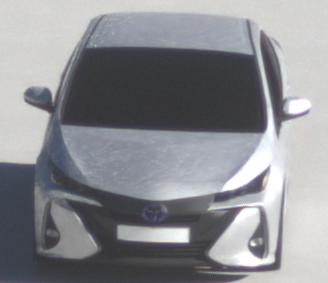
Make: Toyota
Model: Prius 1.8 Plug-In Hybrid
Detailed model: Prius (XW5) Plug-In
Model produced from: 2019/07
Model produced until: 2020/07
Doors: 5
Color: white
Road condition: dry road
Daytime: morning or afternoon
Contrast: high contrast